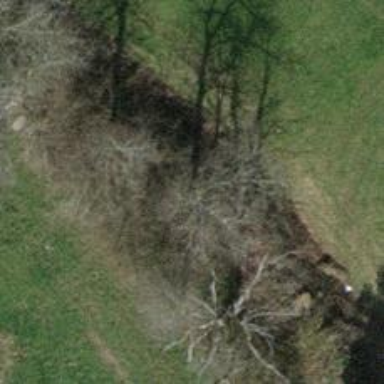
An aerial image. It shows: Deciduous tree with broadleaved leaves.